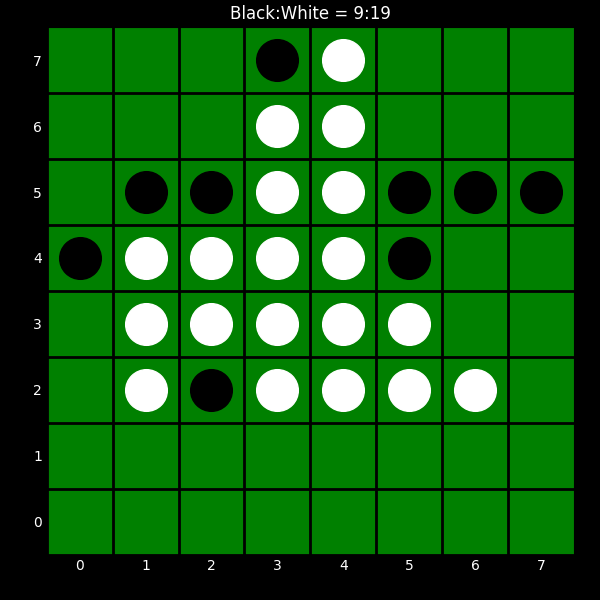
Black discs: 9
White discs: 19